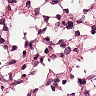
Metastatic tissue present: no